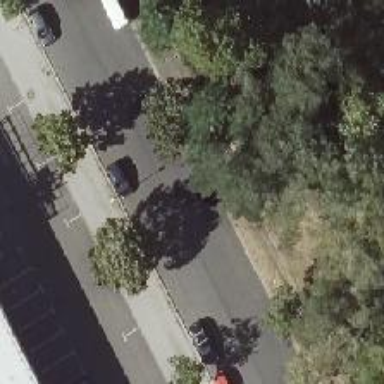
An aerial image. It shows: Residential road with asphalt surface and parallel parking lanes on both sides.